Interaction volume radius: 5 \u00c5
Interaction volume height: 20 \u00c5
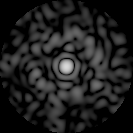
Disorder parameter: 0.8557